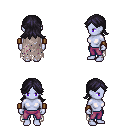
a pixel art fantasy rpg character, female body template, dark elf, purple skin, gray tattered cape, magenta pants, raven loose hair, leather bracers, four views (front, back, left, right), 2x2 character sprite sheet, small pixel art, hard edges, no anti-aliasing